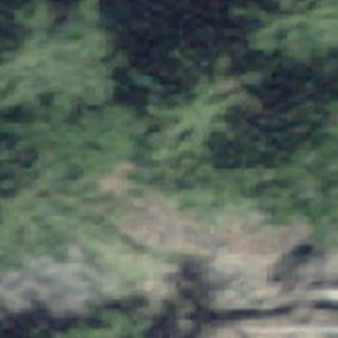
Label: other